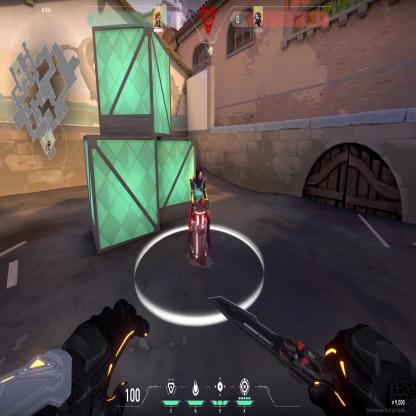
Label: planted spike ; enemy